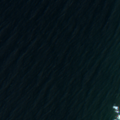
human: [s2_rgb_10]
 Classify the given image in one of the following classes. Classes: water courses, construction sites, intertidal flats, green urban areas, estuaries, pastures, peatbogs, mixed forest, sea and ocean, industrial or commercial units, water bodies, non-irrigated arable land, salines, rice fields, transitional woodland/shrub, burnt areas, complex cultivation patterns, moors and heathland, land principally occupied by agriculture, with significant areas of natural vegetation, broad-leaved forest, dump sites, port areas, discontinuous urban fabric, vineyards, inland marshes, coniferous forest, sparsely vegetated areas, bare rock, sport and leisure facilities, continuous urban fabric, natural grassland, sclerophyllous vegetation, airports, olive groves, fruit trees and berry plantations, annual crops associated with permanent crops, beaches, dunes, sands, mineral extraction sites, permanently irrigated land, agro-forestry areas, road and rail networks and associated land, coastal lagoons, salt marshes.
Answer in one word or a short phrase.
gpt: sea and ocean